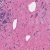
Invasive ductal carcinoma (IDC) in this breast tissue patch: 0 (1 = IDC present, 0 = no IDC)